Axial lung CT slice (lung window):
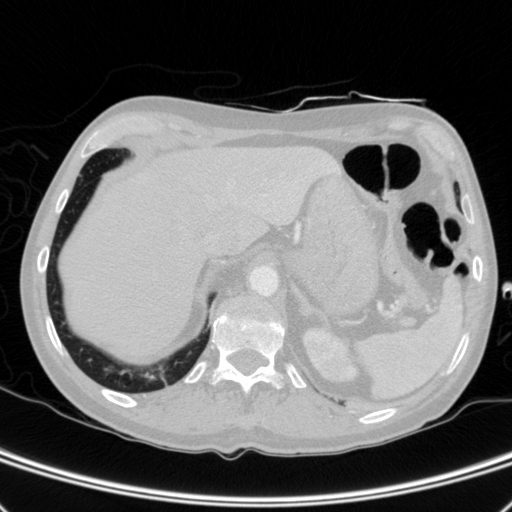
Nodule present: no